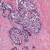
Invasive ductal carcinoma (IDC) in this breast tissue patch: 1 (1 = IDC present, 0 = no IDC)